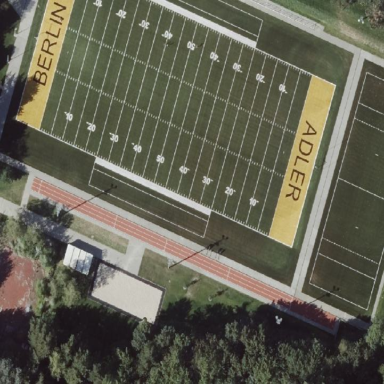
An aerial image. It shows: American football pitch with artificial turf.